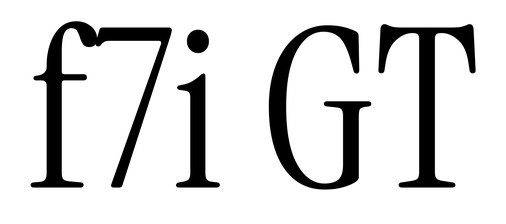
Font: InstrumentSerif-Regular